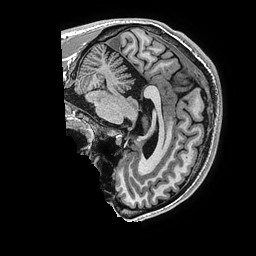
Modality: T1w
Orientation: sagittal
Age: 22
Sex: male
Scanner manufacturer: ge
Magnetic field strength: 3 T
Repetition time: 0.006952 s
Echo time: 0.00292 s